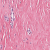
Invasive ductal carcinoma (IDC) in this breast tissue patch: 0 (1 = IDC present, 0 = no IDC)